Question: I am trying to run my application on a custom screen resolution but my application is centered and only occupies 320x480 (Portrait) and 480x320 (Landscape) of the screen and is horizontally aligned to the top of the activity.
While other apps and the default android activities behave aptly my application doesn't. I haven't used any fixed values or layout properties. It's just a hello world app.

I have tried themes and window features but nothing seem to work. Any pointers would be greatly appreciated. Thanks.
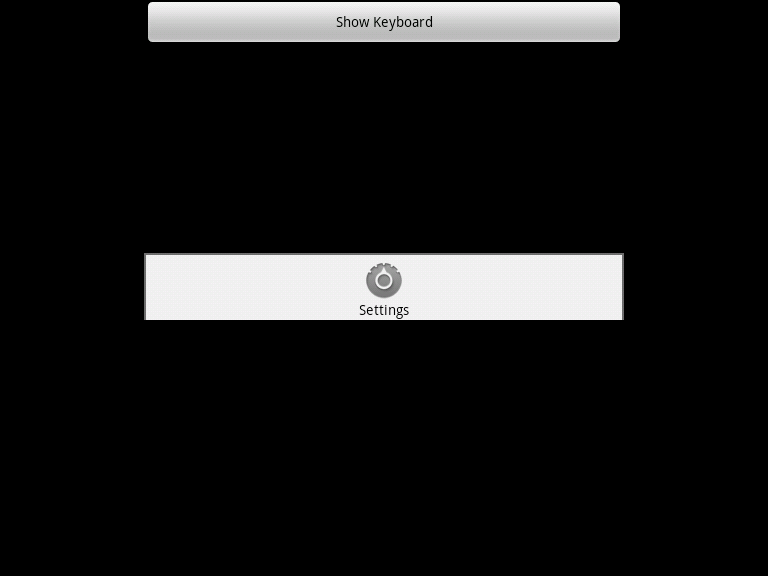
Answer: <URL>.
The application was running in compatibility mode for tablets. I added the following to my and it works fine.
'''
<supports-screens android:largeScreens="true"
android:normalScreens="true" android:smallScreens="true"
android:anyDensity="true" android:xlargeScreens="false" />
'''